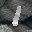
Label: 1